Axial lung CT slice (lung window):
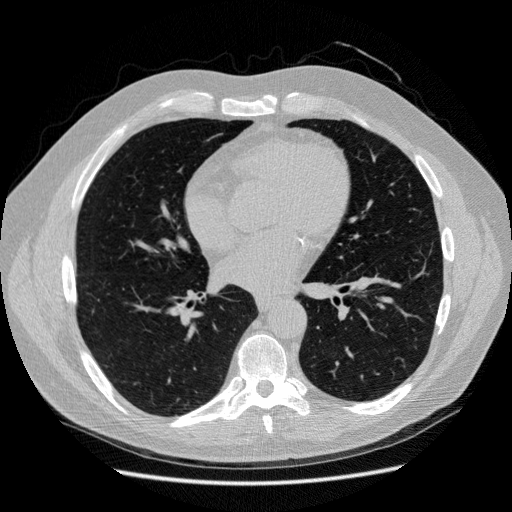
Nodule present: no